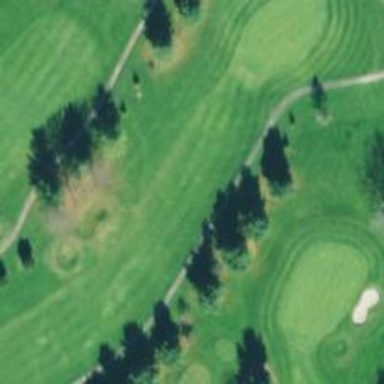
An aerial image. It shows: Scenic golf fairway.